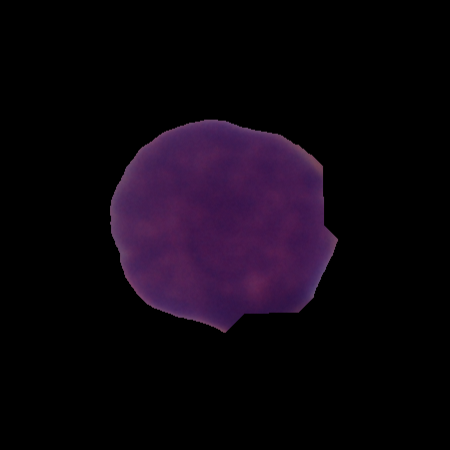
Label: cancer